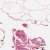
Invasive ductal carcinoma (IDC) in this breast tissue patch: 0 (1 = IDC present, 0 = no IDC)